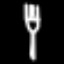
Label: fork